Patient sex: M
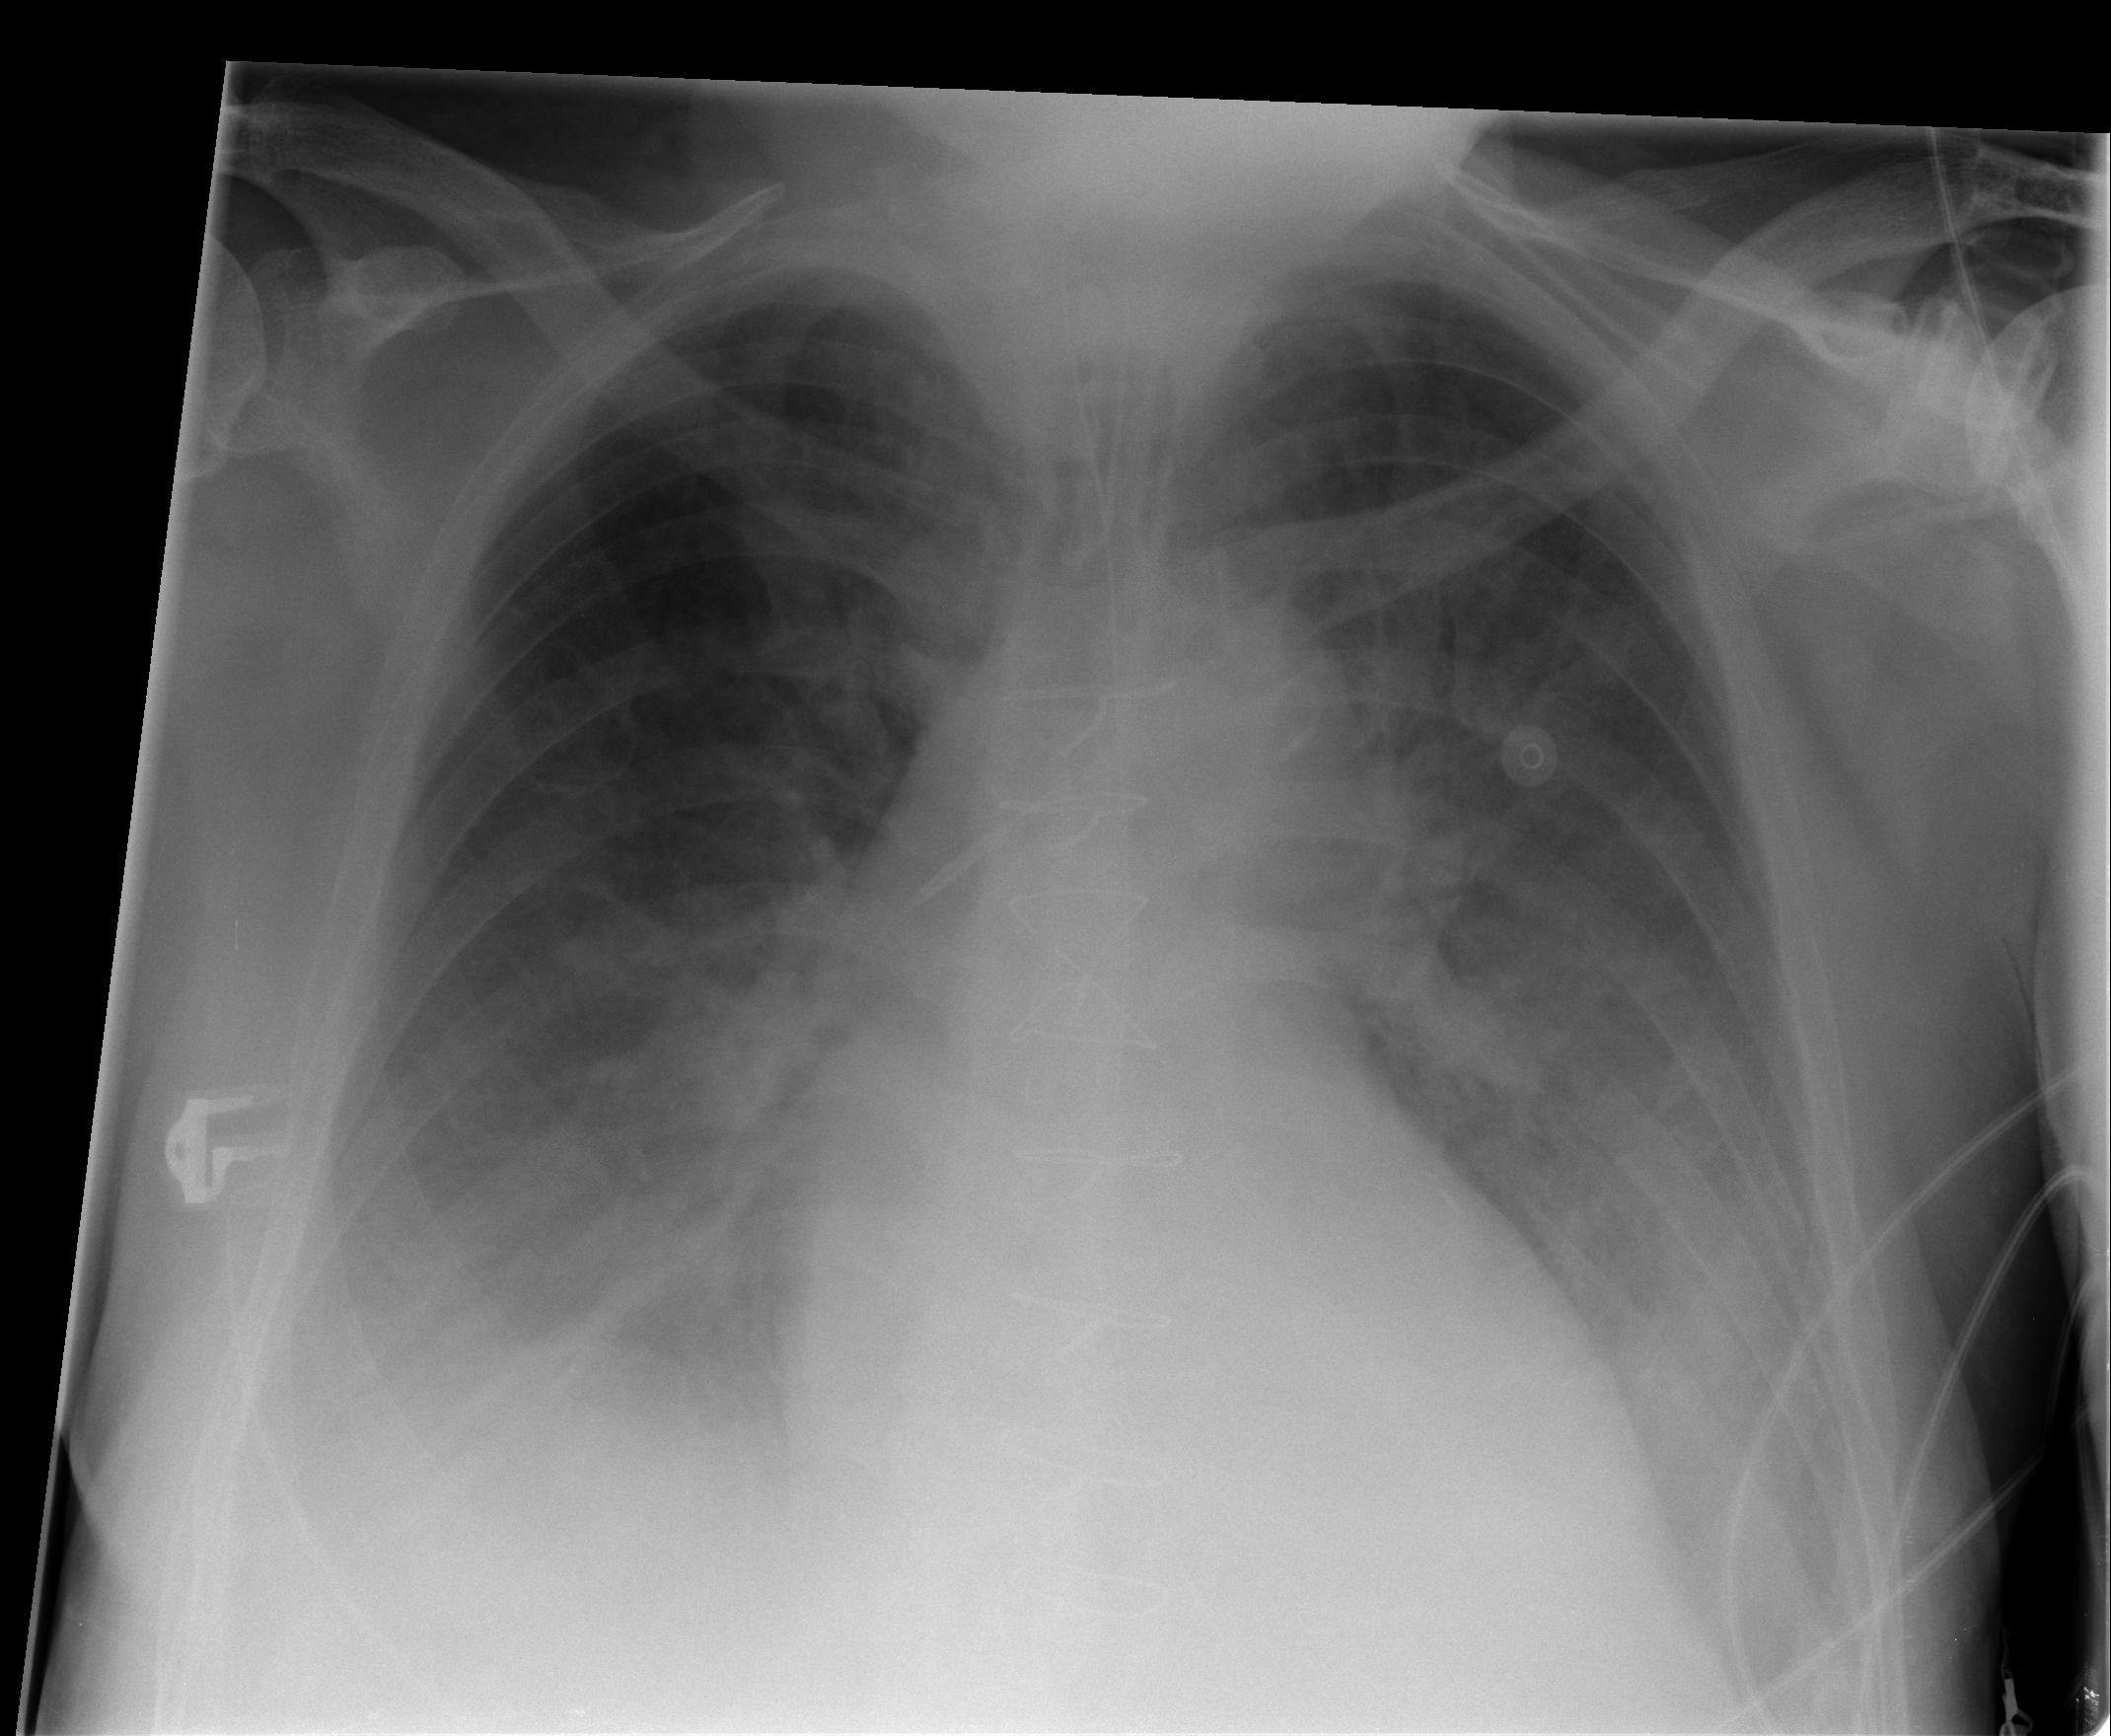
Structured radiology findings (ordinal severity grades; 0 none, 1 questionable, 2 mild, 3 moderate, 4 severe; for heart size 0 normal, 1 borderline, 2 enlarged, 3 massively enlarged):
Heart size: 1
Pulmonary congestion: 3
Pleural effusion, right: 2
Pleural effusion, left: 2
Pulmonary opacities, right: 2
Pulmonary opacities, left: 1
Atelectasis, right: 2
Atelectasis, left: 2